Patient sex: F
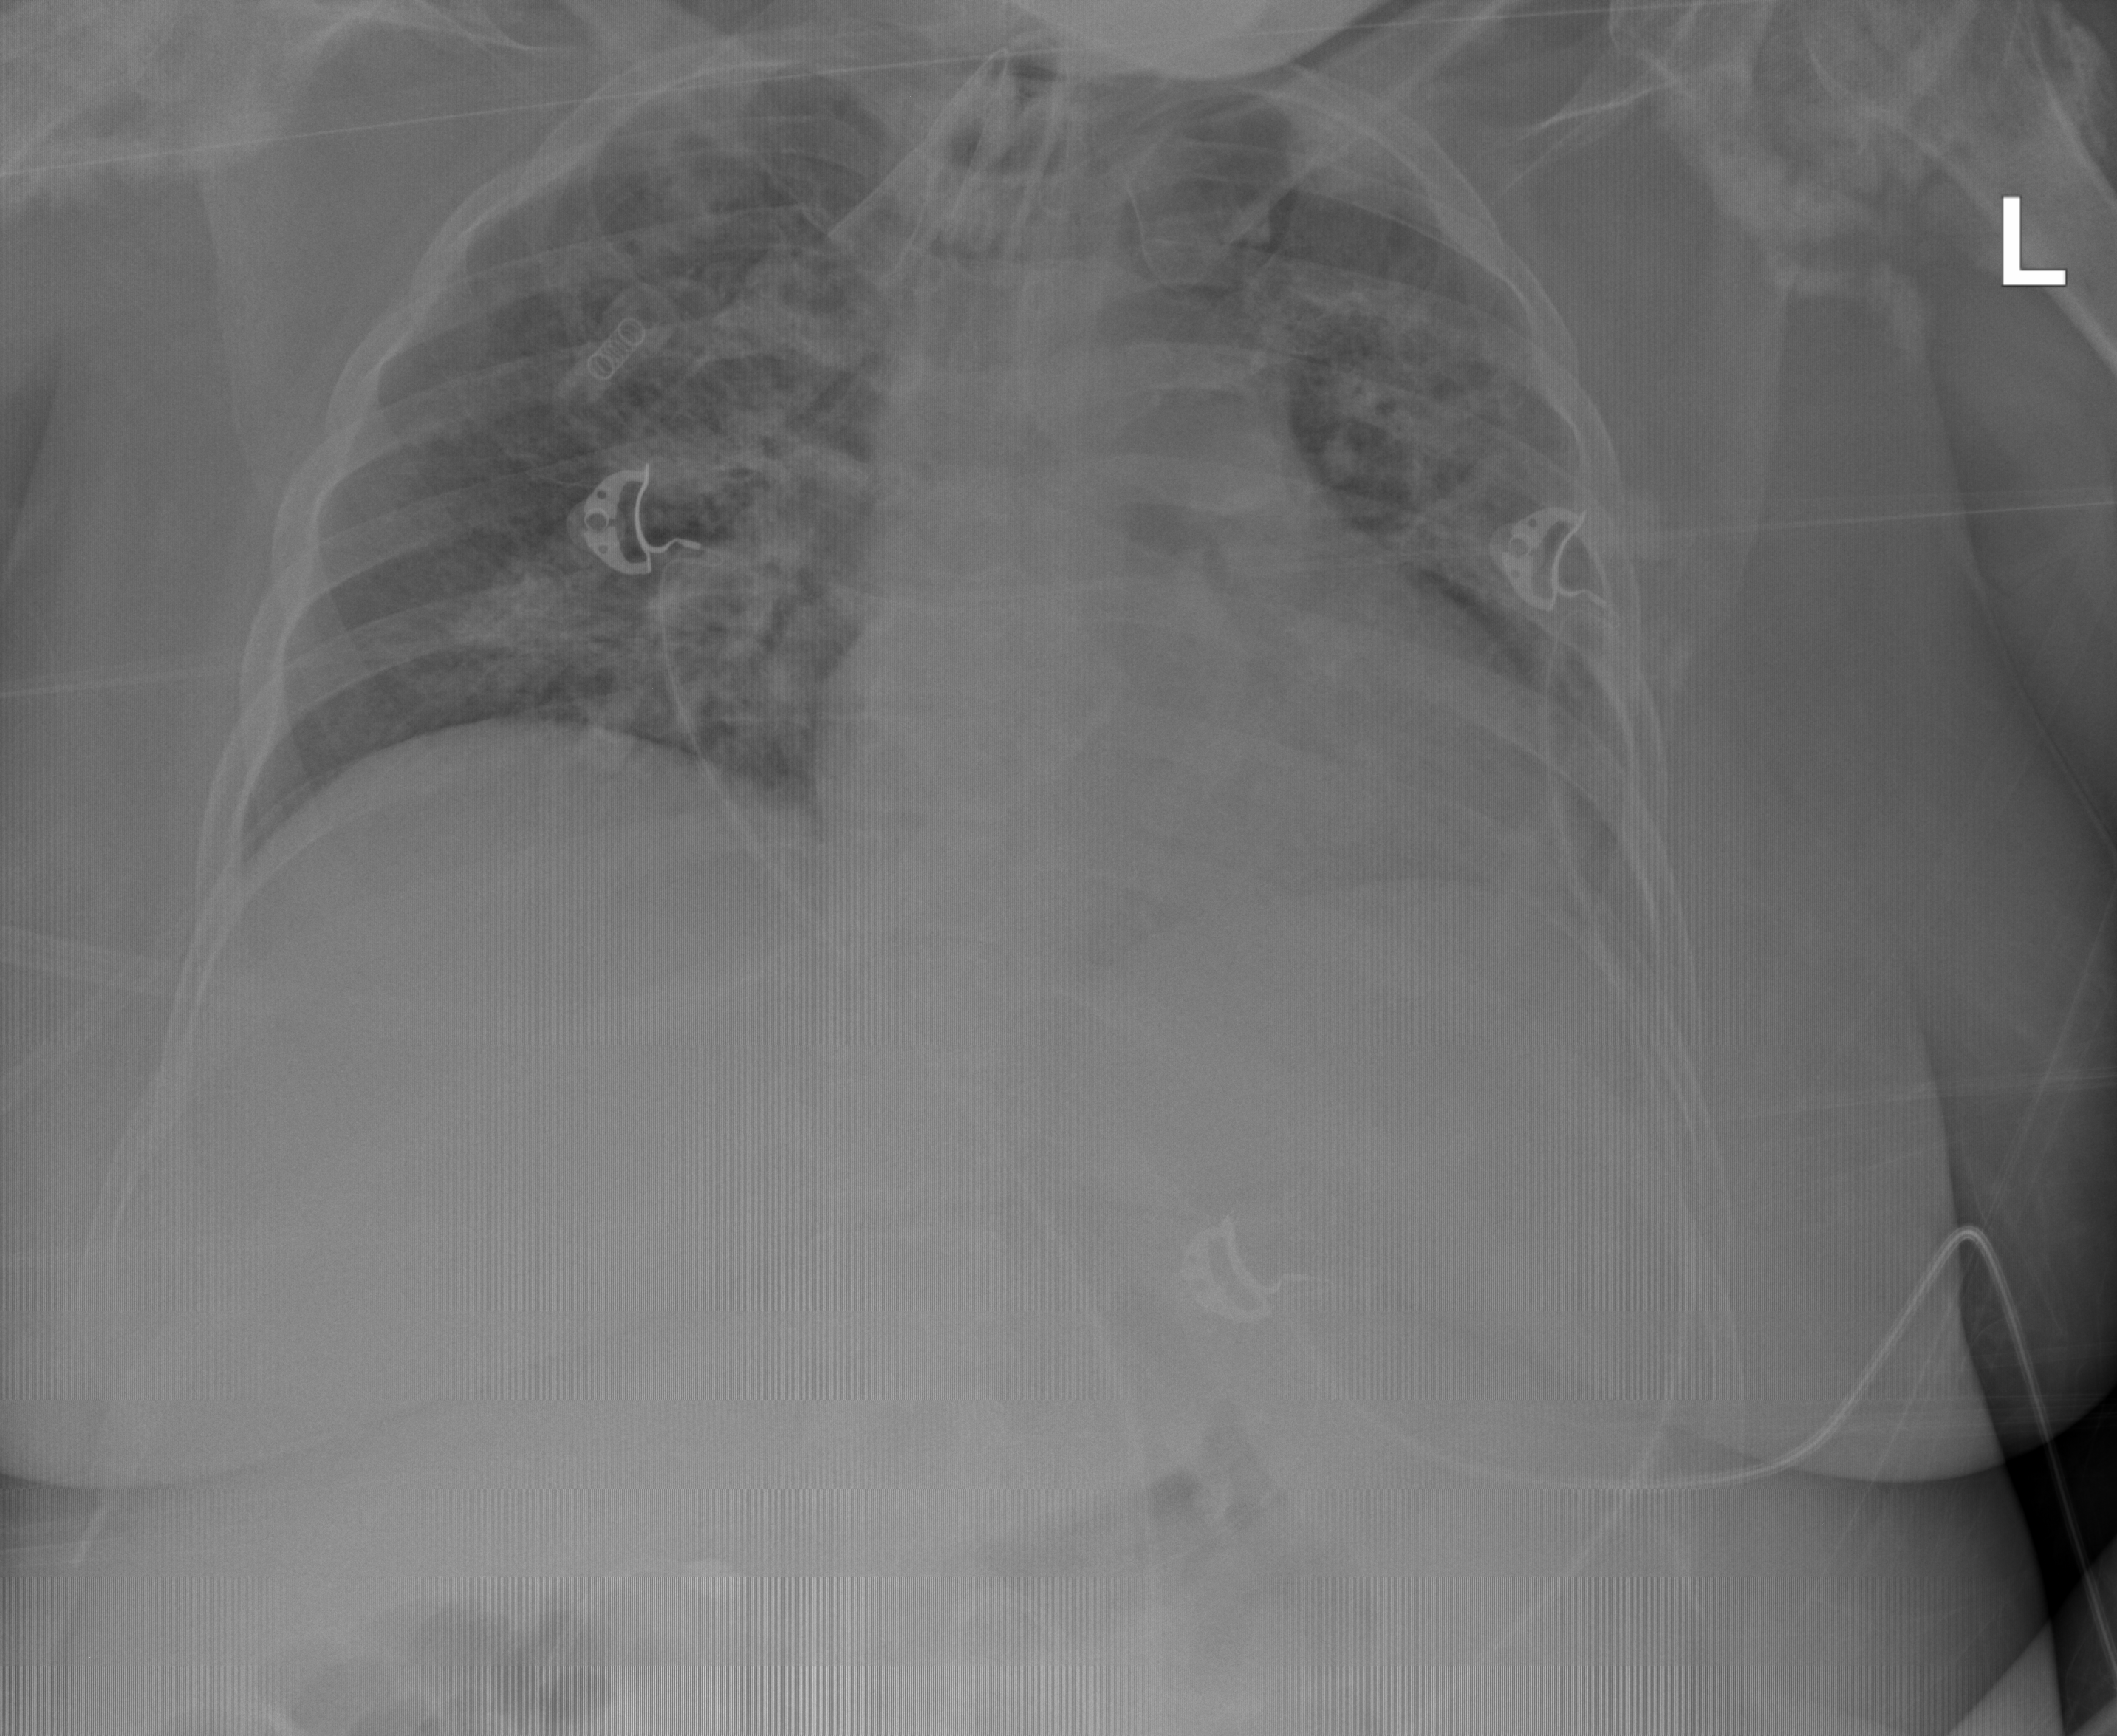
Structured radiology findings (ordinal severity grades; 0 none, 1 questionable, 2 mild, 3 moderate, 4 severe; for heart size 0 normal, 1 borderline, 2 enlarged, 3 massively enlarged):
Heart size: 2
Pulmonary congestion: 2
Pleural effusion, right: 0
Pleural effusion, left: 2
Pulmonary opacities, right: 2
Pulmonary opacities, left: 3
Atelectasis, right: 2
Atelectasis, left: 2